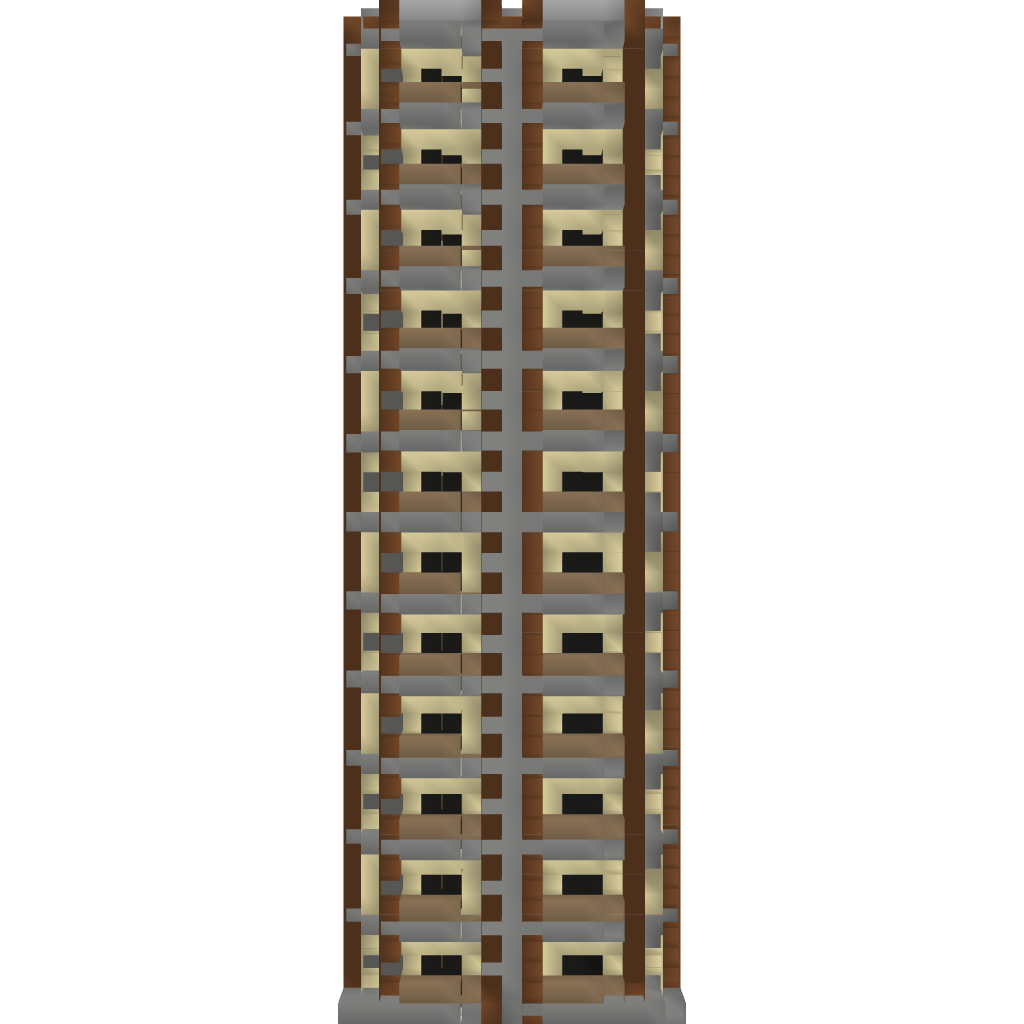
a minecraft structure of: Modern Skyscraper #1